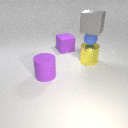
large yellow metal cylinder below large gray rubber cube